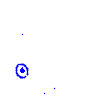
Particle: pion